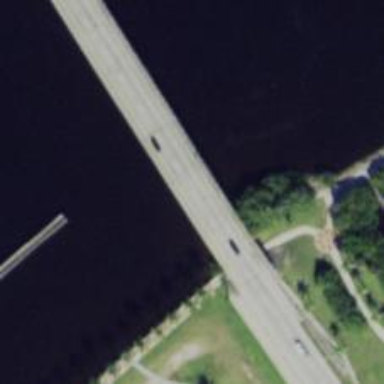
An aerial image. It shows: Primary highway crossing over bridge.